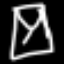
Label: hourglass